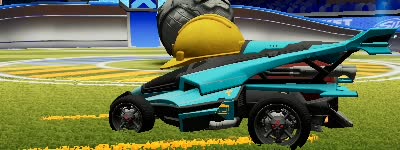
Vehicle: aftershock